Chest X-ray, PA view. Patient: 58 years old, sex M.
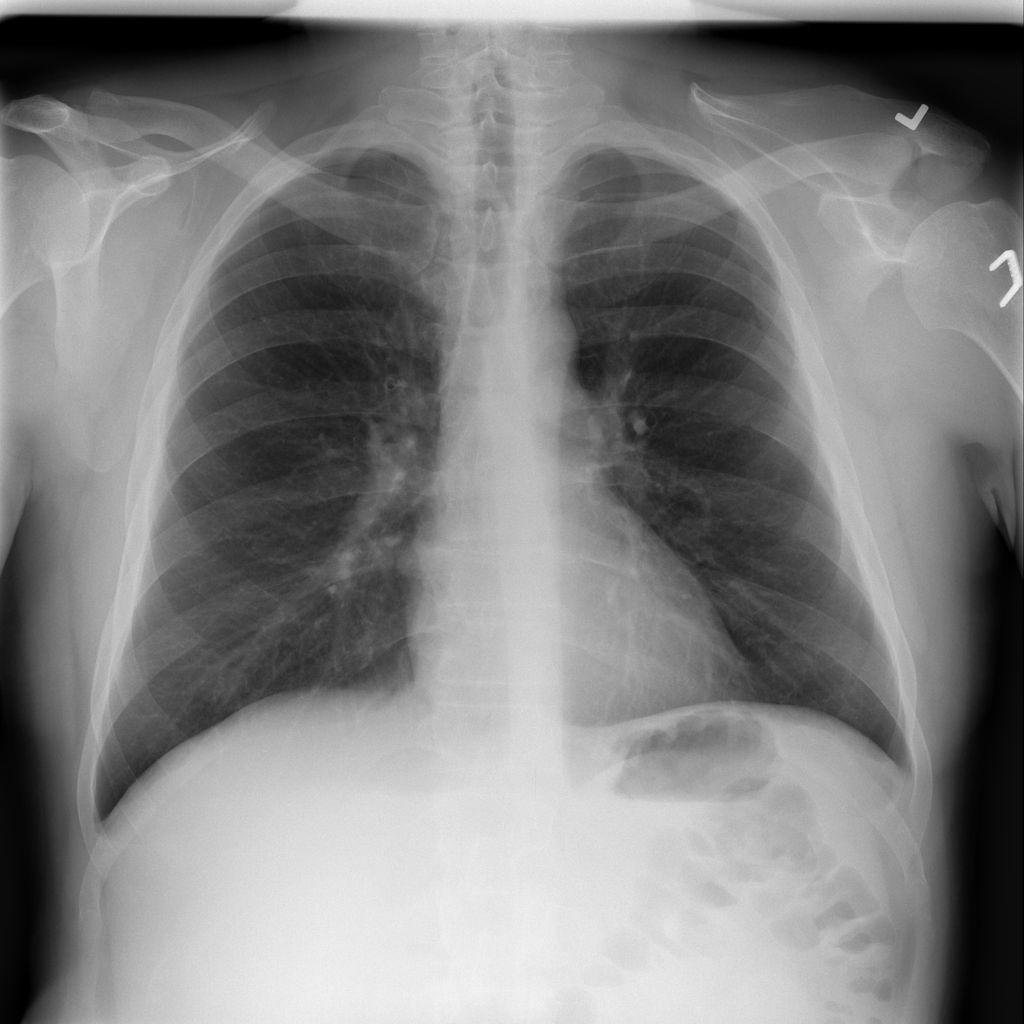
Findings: No Finding